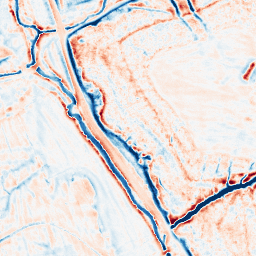
Category: edge_preserving
Decomposition family: bilateral
Decomposition parameters: d: 15
sigma_color: 150
sigma_space: 75
Upsampling method: quadratic
Upsampling parameters: scale: 4
Upsampling scale: 4